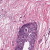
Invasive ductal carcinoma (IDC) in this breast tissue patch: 0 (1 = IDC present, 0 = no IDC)